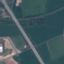
Land use / land cover class: Highway